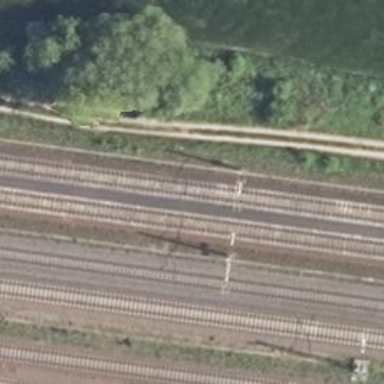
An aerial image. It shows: Milestone along the railway track with catenary mast.